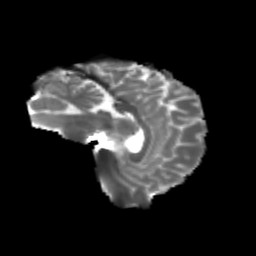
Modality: T2w
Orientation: sagittal
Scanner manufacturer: siemens
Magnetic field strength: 3 T
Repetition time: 4.16 s
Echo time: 0.0806 s